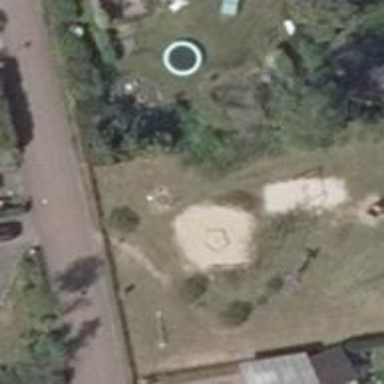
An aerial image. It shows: Playground area for leisure activities on the land.